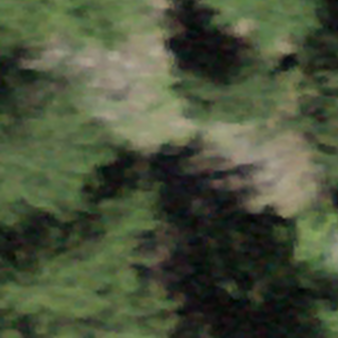
Label: other